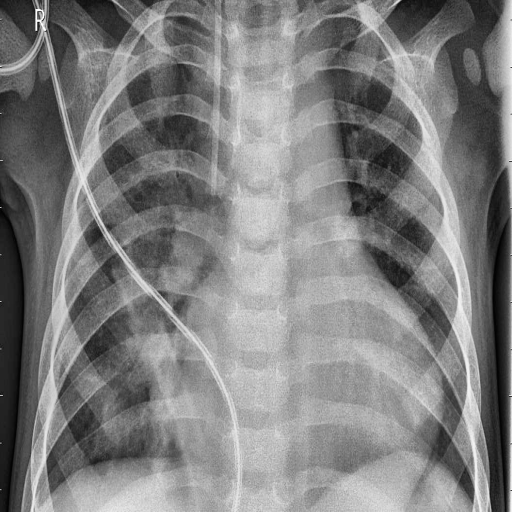
Finding: PNEUMONIA